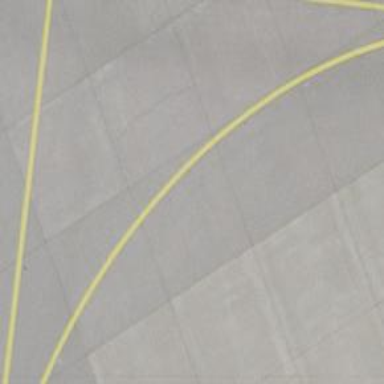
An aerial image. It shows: Image of taxiway at airport.